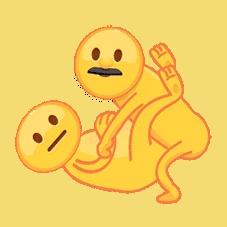
Label: emoji